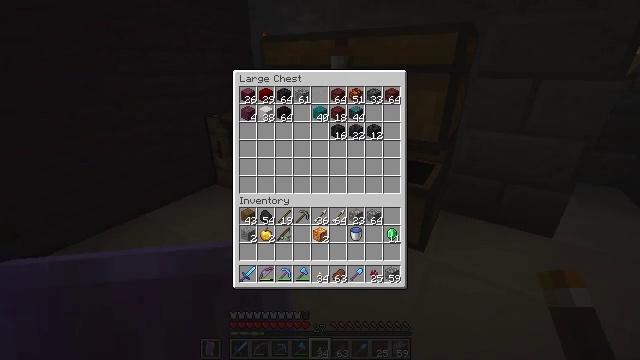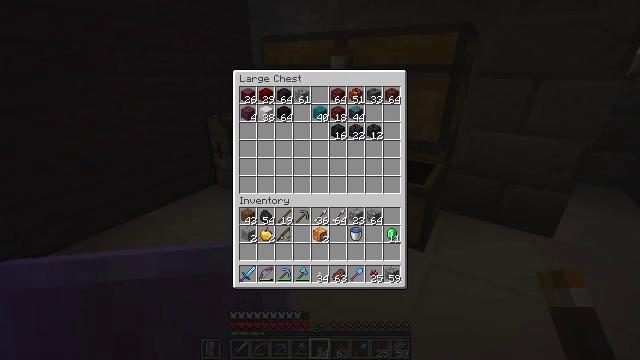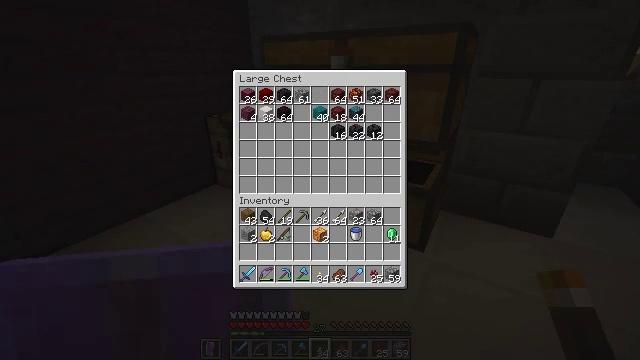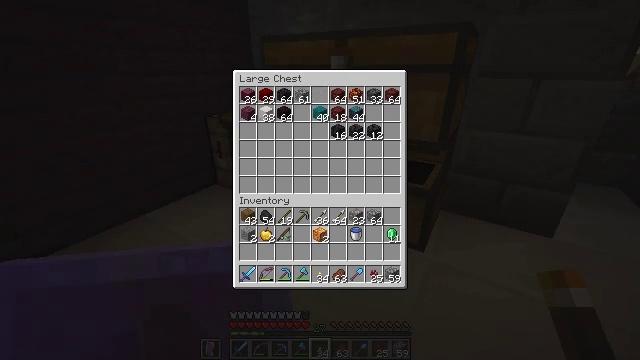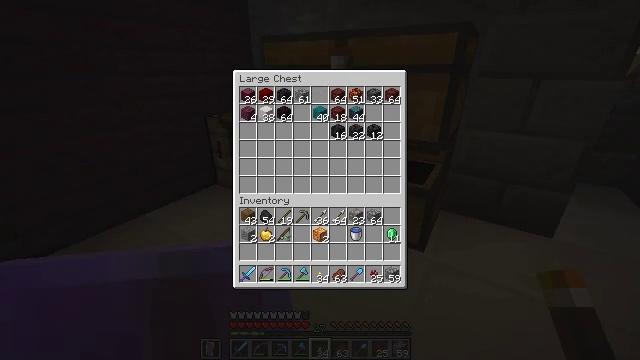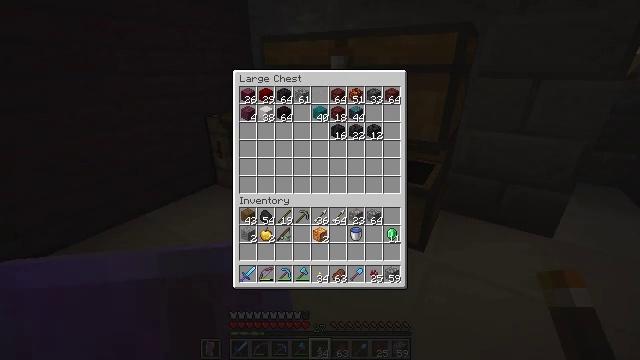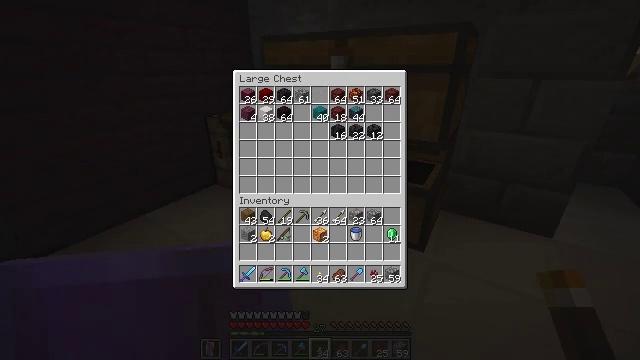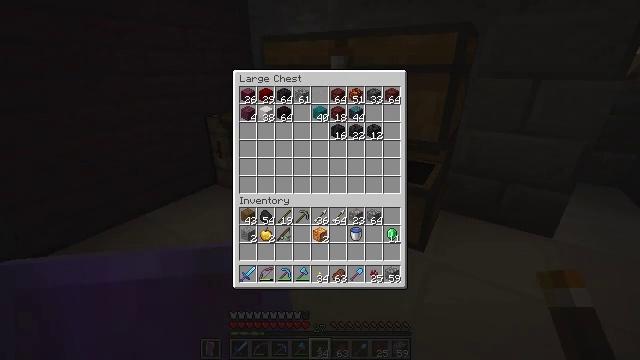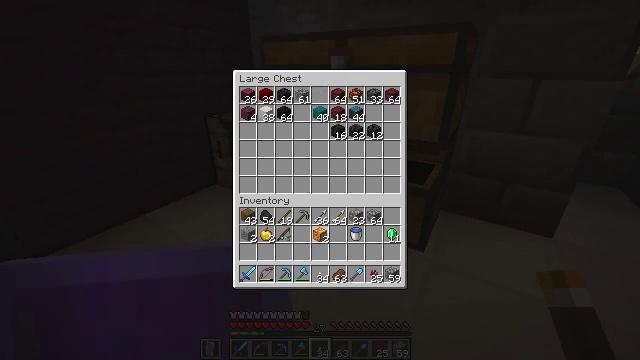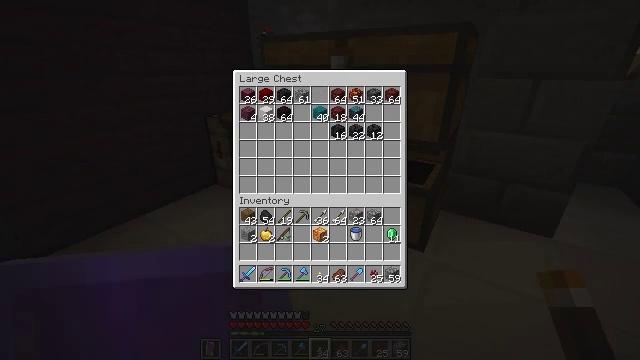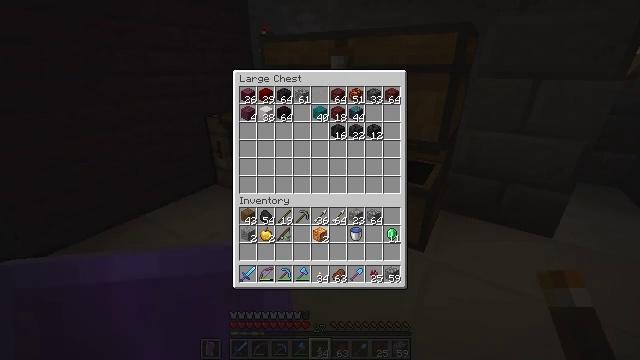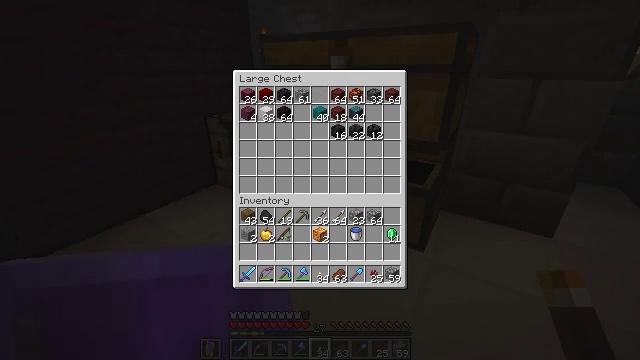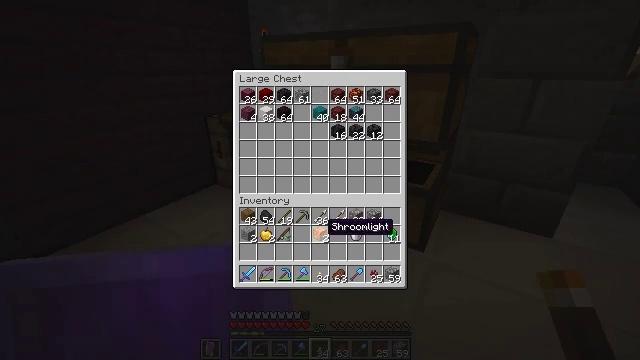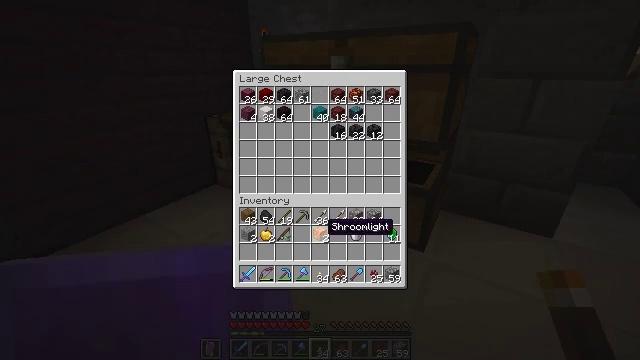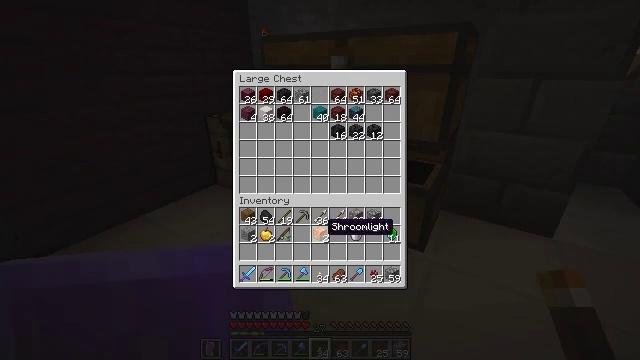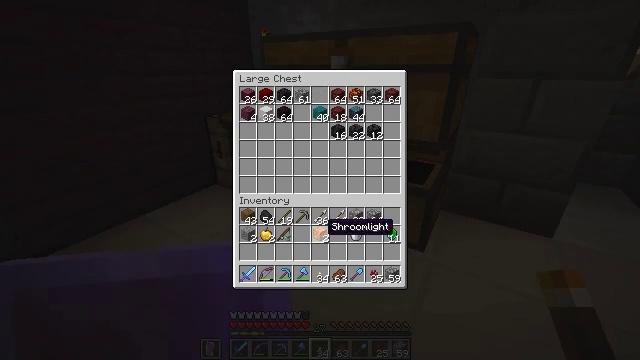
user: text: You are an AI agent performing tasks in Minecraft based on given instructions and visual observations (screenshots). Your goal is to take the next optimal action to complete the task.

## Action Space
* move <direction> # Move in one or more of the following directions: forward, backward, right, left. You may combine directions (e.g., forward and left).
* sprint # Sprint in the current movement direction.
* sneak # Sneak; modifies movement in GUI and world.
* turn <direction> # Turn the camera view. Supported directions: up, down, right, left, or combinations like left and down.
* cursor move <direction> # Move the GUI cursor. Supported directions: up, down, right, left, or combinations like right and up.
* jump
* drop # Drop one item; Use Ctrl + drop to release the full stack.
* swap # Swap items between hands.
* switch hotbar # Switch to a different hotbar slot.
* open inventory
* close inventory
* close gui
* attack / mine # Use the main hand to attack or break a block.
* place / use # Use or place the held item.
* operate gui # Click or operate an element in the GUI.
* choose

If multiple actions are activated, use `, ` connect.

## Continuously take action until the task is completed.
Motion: motion action
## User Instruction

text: Make polished blackstone in the crafting table.
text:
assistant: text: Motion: no_op
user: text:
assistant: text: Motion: no_op
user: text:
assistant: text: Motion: no_op
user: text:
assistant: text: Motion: no_op
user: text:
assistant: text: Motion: no_op
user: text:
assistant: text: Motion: no_op
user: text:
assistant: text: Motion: no_op
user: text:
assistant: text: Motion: no_op
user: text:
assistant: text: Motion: no_op
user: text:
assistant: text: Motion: operate gui
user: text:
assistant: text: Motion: operate gui
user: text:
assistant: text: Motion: no_op
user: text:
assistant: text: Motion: no_op
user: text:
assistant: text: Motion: no_op
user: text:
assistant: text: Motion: no_op
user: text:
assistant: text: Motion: no_op
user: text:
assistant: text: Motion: cursor move right and up
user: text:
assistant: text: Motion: cursor move right and up
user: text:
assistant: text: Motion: cursor move right and up
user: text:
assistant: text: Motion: no_op
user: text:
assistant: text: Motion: no_op
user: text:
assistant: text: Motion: no_op
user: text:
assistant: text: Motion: no_op
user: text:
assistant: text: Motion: cursor move up
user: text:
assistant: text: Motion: cursor move up
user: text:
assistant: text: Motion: no_op
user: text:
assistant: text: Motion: no_op
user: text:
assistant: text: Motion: no_op
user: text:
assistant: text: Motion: no_op
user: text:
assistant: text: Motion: no_op